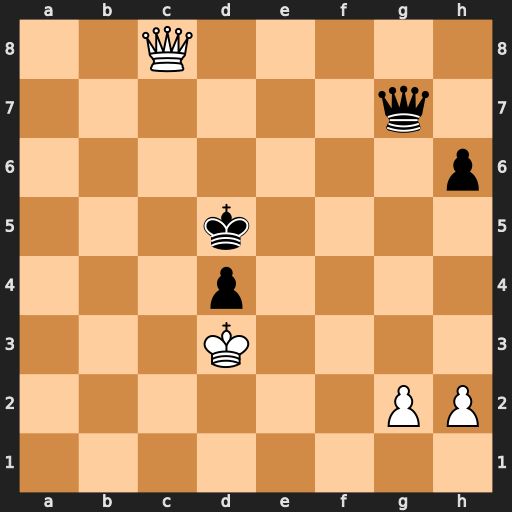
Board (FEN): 2Q5/6q1/7p/3k4/3p4/3K4/6PP/8
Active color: w
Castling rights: -
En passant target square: -
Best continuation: Qc4+ Kd6 Qxd4+ Qxd4+ Kxd4